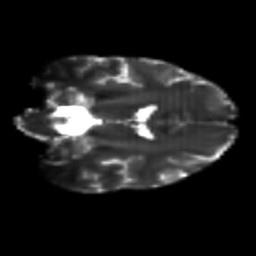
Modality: T2w
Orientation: coronal
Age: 19
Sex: female
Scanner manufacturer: siemens
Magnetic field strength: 3 T
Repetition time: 3.5 s
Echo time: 0.125 s